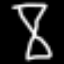
Label: hourglass